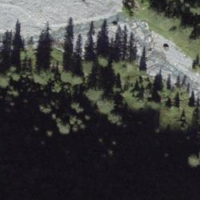
EUNIS habitat code: 44
Species observed at this site:
Cupido minimus
Motacilla cinerea